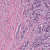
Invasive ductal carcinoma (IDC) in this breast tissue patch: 1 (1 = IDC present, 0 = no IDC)